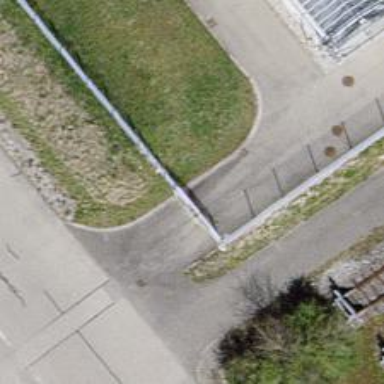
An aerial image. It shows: Gate.